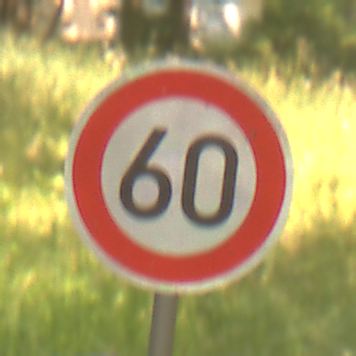
Verkehrszeichen: Geschwindigkeit60
Umgebung: Outdoor, Nature
Tageszeit: Midday
Wetter: PartlyCloudy
Licht: Natural
Jahreszeit: NotSpecified
Kontrast: LowContrast